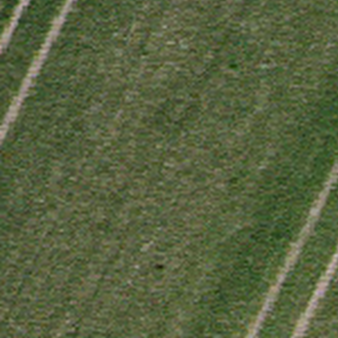
Label: other